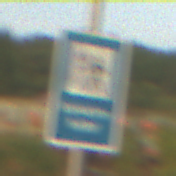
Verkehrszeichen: Verkehrshelfer
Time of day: SunriseSunset
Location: Outdoor (Suburban)
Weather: PartlyCloudy
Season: NotSpecified
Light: Natural